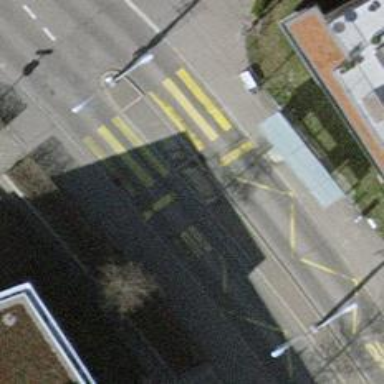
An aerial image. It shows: Trolleybus stop position for public transport.